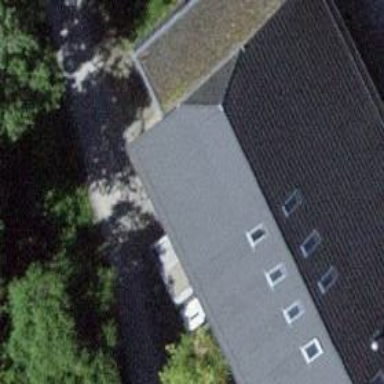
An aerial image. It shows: Farm building.